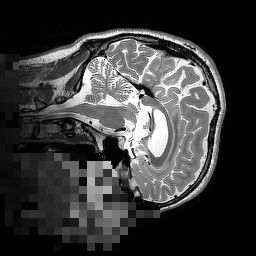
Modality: T2w
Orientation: sagittal
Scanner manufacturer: siemens
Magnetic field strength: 3 T
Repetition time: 2.5 s
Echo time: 0.206 s